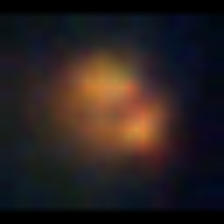
Taxon: NanoPlankton
Group: Other